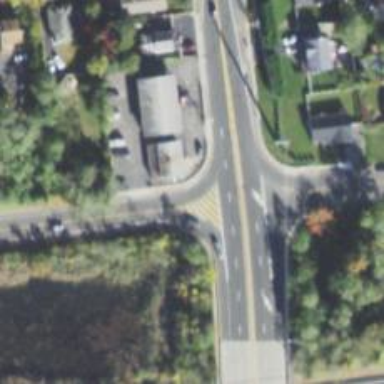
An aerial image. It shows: Cloverleaf junction with secondary link road.